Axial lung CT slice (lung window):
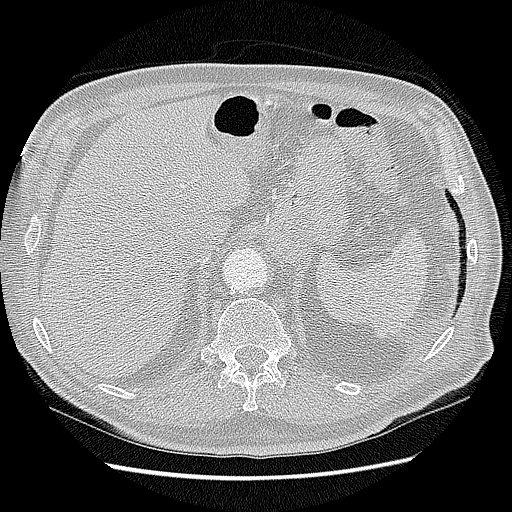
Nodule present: no